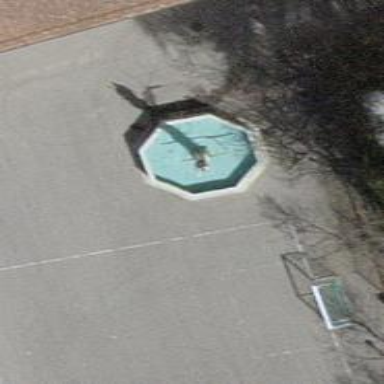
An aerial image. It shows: Beautiful fountain.